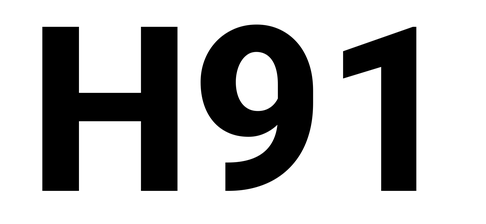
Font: Roboto_ExtraBold